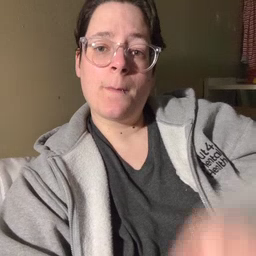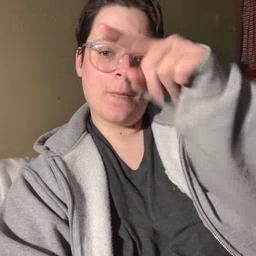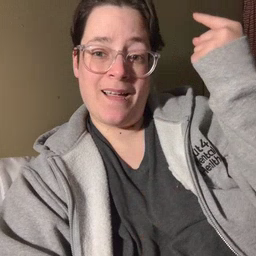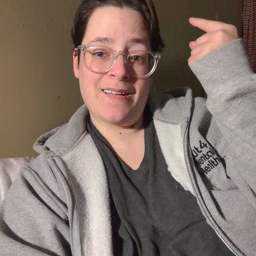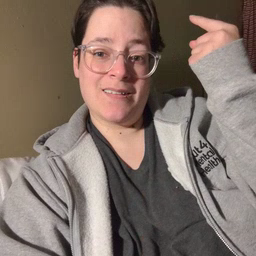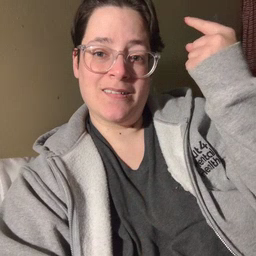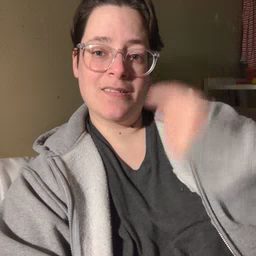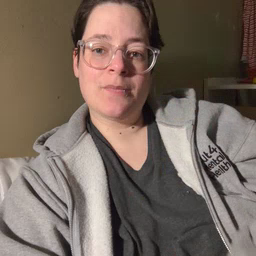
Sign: black